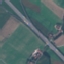
Label: Highway